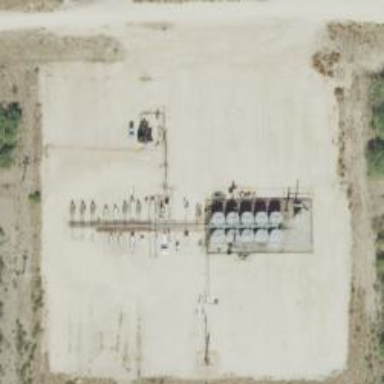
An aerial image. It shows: Petroleum well.